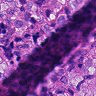
Metastatic tissue present: yes